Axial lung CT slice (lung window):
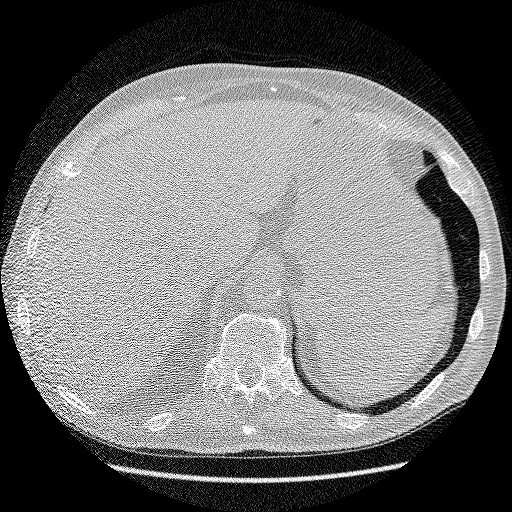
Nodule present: no